Question: I have some divs like this:

- - -
Why is the border disappearing in the fourth case?
<URL>
html
'''
<table>
<tr>
<td>
<div class="thumb"><div class="overlay"></div></div>
</td>
<td>
+
</td>
<td>
<div class="highlit thumb"><div class="overlay"></div></div>
</td>
<td>
+
</td>
<td>
<div class="framed thumb"><div class="overlay"></div></div>
</td>
<td>
=
</td>
<td>
<div class="highlit framed thumb"><div class="overlay"></div></div>
</td>
</tr>
</table>
'''
with the css
'''
body
{
background-color: #ff8888;
}
.thumb
{
width: 40px;
height: 40px;
display: inline-block;
margin: 10px;
background-color: #8888ff;
}
.overlay
{
height: 100%;
}
.thumb.framed .overlay
{
border: 2px solid #fff;
box-sizing: border-box;
}
.thumb.highlit .overlay
{
background-color: #fff;
opacity: 0.4;
}
'''
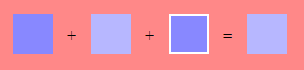
Answer: These are the css rules you have:
'''
.thumb.highlit .overlay {
background-color: #FFF;
opacity: 0.4;
}
.thumb.framed .overlay {
box-sizing: border-box;
border: 2px solid #FFF;
}
'''
Now, for the 4th '<div>' both the above styles get mixed up. Means, there is a 'background-color: #fff' along with 'border: 2px solid #fff'.
As you can see, both these are white color. And because of this you're not able to distinguish the border.
Try to change the 'color' of any one of the above rules and you'll get the solution.
Hope this helps. :)